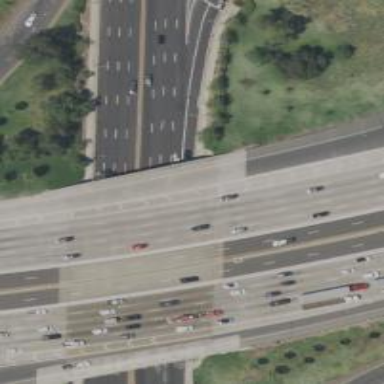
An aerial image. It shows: Expressway with asphalt surface classified as trunk highway.